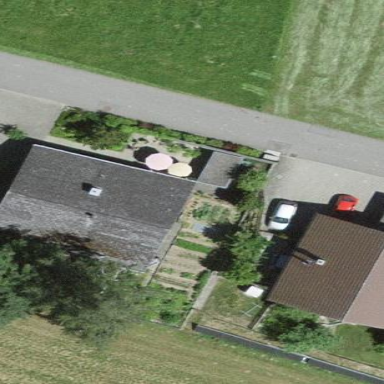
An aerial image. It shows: Residential building.